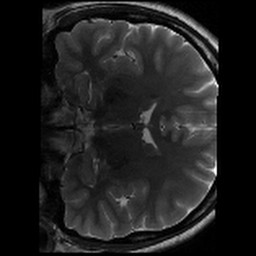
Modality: T2w
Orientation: coronal
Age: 19
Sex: female
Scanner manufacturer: siemens
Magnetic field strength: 3 T
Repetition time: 8.02 s
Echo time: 0.08 s